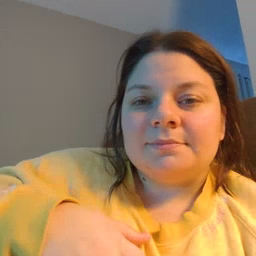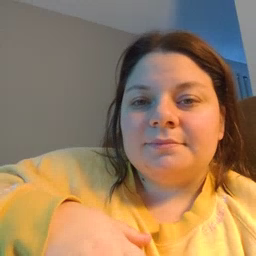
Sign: orange